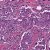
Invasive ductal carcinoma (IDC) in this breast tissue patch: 1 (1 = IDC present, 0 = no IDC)